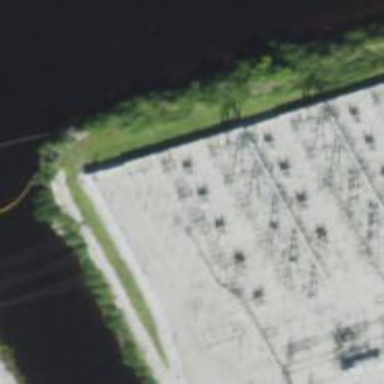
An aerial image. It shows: Switch used for power control.